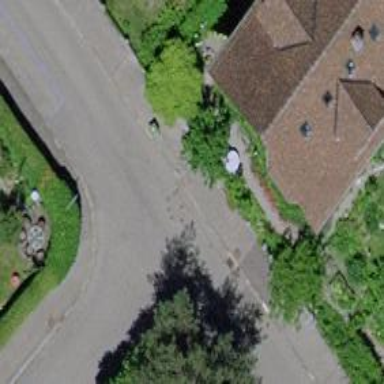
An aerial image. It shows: Kerb serving as barrier.